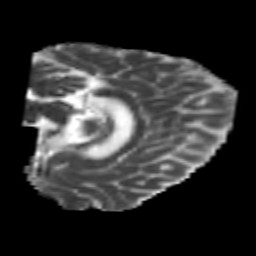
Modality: MD
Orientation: sagittal
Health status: healthy
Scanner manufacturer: philips
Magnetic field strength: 3 T
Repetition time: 6.964 s
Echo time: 0.092 s